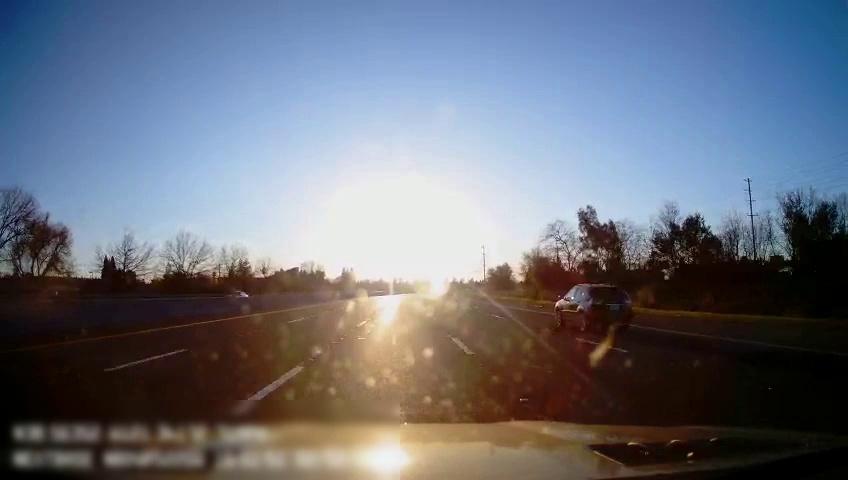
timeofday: Day
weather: Sunny
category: Drivable Space
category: Vehicles | Car
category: Vehicles | SUV
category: Lanes | Alternate Lane
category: Lanes | Alternate Lane
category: Lanes | Current Lane
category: Lanes | Current Lane
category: Lanes | Alternate Lane
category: Lanes | Alternate Lane